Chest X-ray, AP view. Patient: 56 years old, sex M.
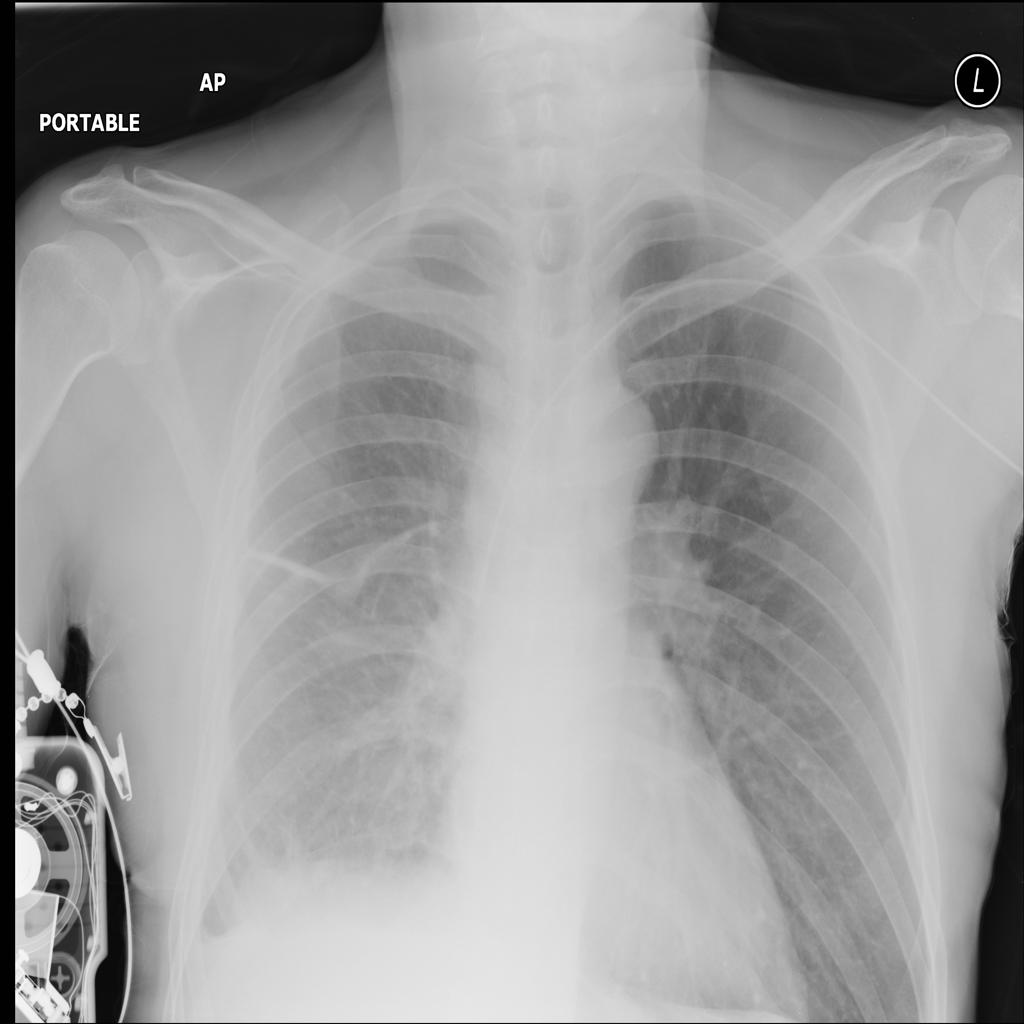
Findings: No Finding